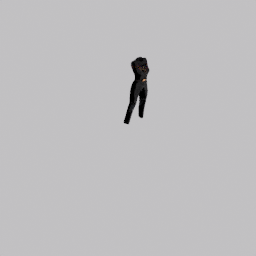
Label: people